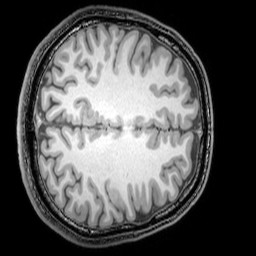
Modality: T1w
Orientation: axial
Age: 26
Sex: male
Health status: healthy
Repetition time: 0.081 s
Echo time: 0.037 s